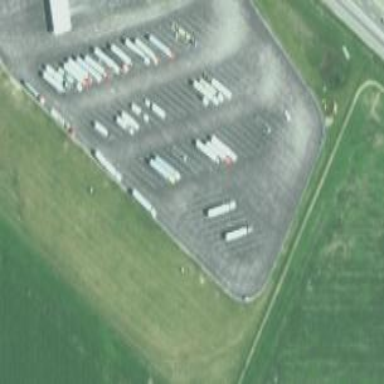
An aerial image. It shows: Parking area.